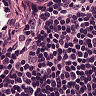
Metastatic tissue present: no